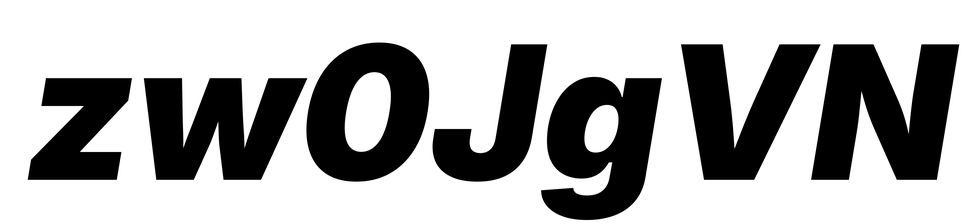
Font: Inter-Italic_Black_Italic